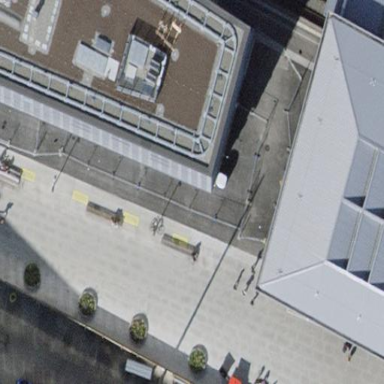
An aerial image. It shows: Outdoor seating area for leisure.